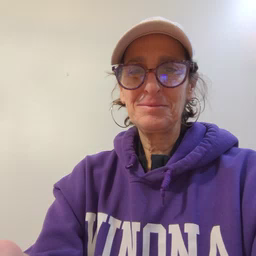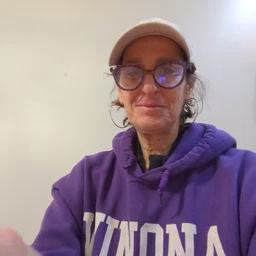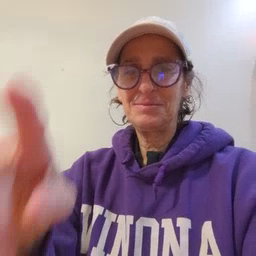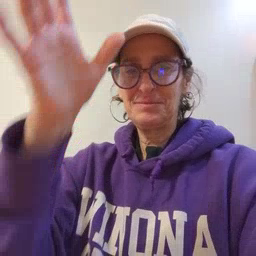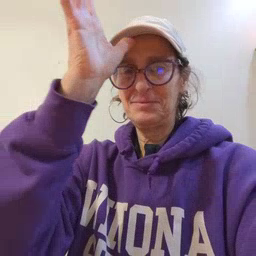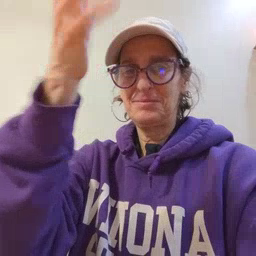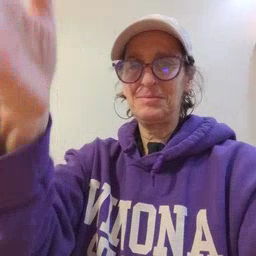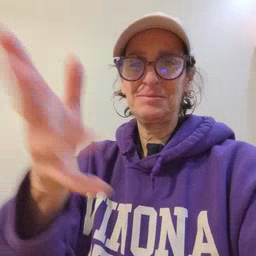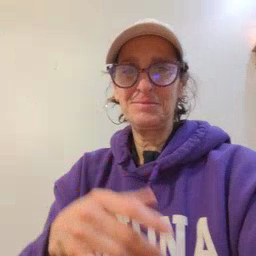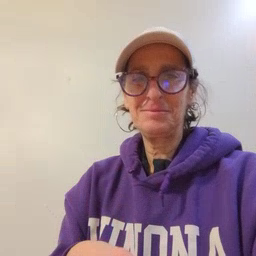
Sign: grandpa